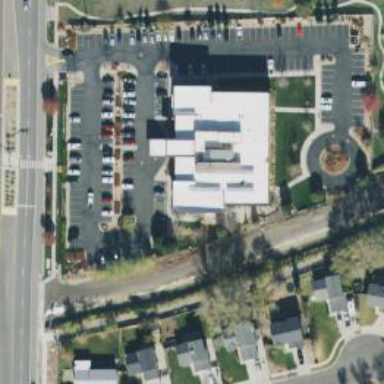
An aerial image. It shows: Healthcare clinic.